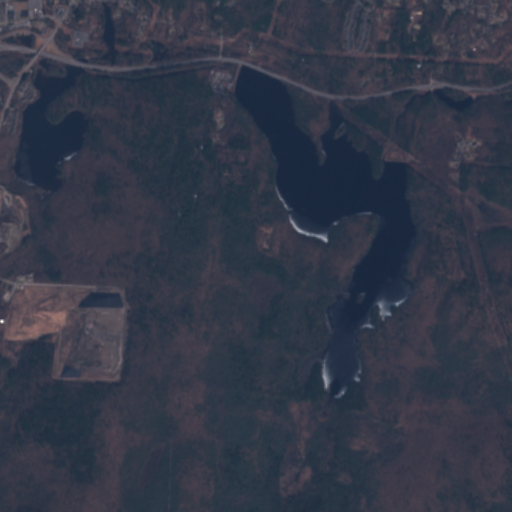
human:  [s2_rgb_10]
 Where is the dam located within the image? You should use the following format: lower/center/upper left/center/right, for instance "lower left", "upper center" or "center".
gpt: The dam is located in the upper of the image.
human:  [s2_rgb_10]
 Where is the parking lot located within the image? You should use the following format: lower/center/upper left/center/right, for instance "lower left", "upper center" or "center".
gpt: The parking lot is located in the upper left of the image.
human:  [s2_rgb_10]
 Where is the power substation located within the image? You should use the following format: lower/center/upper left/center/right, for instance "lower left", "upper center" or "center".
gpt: The power substation is located in the upper left of the image.
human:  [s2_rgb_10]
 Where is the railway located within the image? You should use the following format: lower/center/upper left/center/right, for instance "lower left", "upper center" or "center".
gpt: The railway is located in the upper left of the image.
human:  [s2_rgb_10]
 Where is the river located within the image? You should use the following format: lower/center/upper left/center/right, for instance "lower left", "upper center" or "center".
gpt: The river is located in the upper of the image.
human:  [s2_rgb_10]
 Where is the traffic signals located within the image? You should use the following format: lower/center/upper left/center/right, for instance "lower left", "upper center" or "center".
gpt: The traffic signals is located in the upper right of the image.
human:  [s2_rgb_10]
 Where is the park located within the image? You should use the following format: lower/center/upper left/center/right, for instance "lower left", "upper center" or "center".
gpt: There is no park in the image.